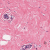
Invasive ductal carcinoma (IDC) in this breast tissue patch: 0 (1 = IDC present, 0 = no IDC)